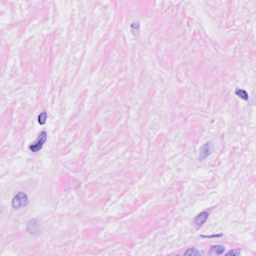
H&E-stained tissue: Breast